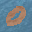
Label: 0